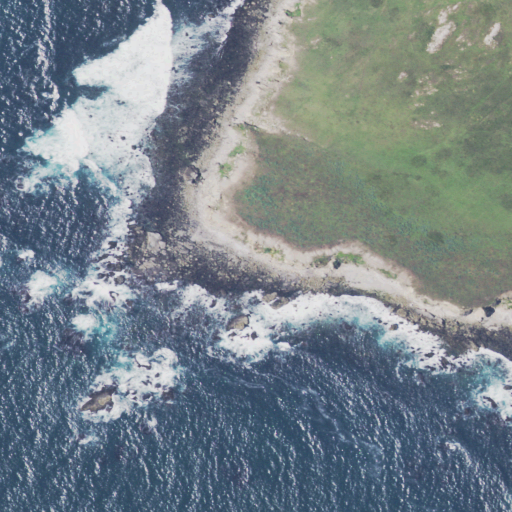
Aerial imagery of cape in California named Northwest Cape containing open water, shrub, and herbaceous wetlands